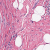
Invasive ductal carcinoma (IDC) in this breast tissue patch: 0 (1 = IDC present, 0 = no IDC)